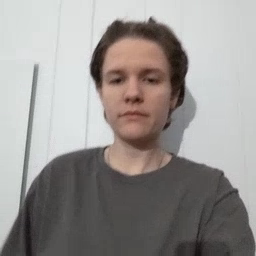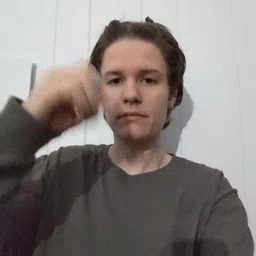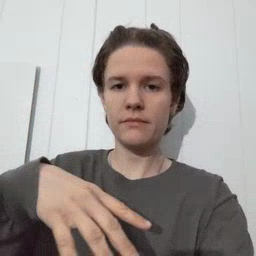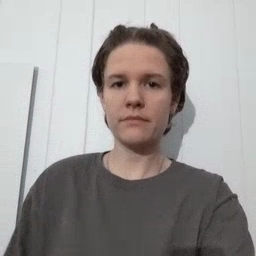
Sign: drop